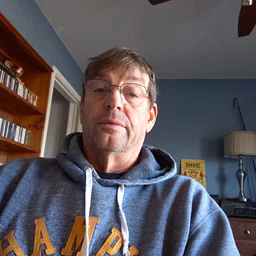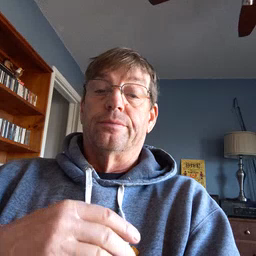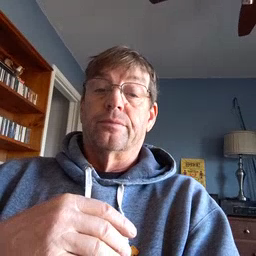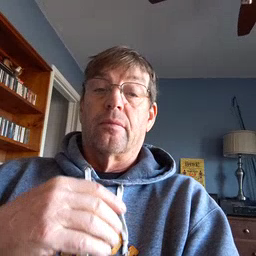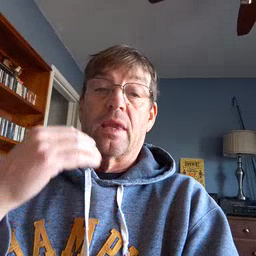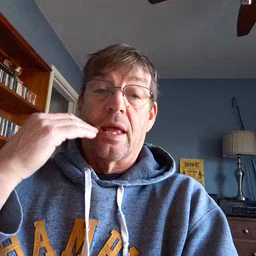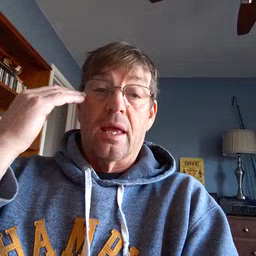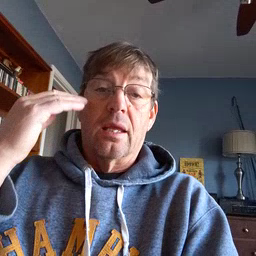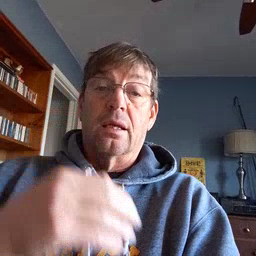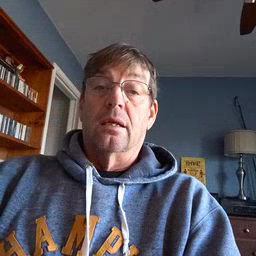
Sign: head